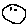
Label: moon